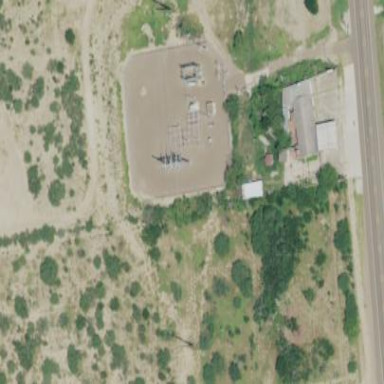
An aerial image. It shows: Distribution power substation secured by fence.